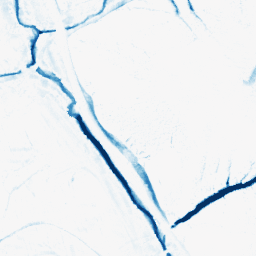
Category: morphological
Decomposition family: morphological_ellipse
Decomposition parameters: operation: closing
width: 10
height: 10
Upsampling method: cubic_catmull_rom
Upsampling parameters: scale: 4
Upsampling scale: 4